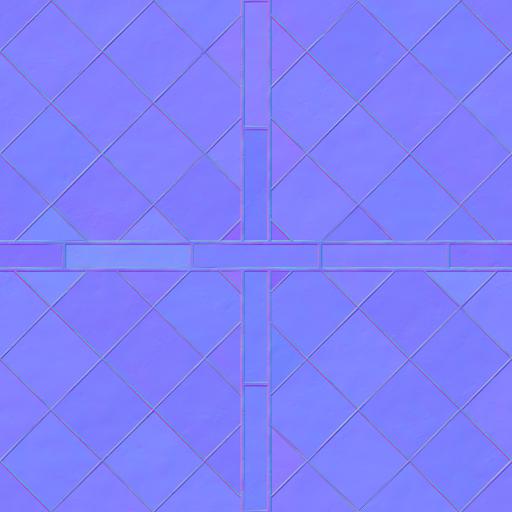
black dark tiled tiles